Question: How can I draw a rectangle shape and oval shape like this image.In this code which creates rectangle shape and oval shape with a single line border.But I need to change there border style like this given image.
'''
Widget::Widget(QWidget *parent) :
QWidget(parent),
ui(new Ui::Widget)
{
ui->setupUi(this);
scene = new QGraphicsScene(this);
ui->graphicsView->setScene(scene);
QBrush redBrush(Qt::red);
QBrush blueBrush(Qt::blue);
QPen blackPen(Qt::black);
blackPen.setWidth(6);
//rect = scene->addRect(25,25,Qt::RelativeSize);
elipse = scene->addEllipse(20,20,100,100,blackPen,redBrush);
elipse->setFlag(QGraphicsItem::ItemIsMovable, true);
rect = scene->addRect(-20,-10,200,100,blackPen,blueBrush);
rect->setFlag(QGraphicsItem::ItemIsMovable, true);
rect->setFlag(QGraphicsItem::ItemIsSelectable,true);
}
'''

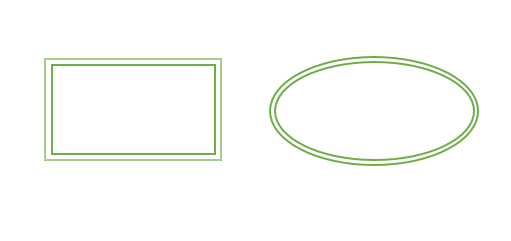
Answer: These properties do not have the QGraphicsItem that Qt provides, what we must do is create our custom QGraphicsItem. An option is to inherit from classes that are standard:
'''
#ifndef DGRAPHICSITEM_H
#define DGRAPHICSITEM_H
#include <QGraphicsRectItem>
#include <QPainter>
class DGraphicsEllipseItem : public QGraphicsEllipseItem
{
public:
DGraphicsEllipseItem(const QRectF &rect, qreal radius, QGraphicsItem *parent = nullptr):
QGraphicsEllipseItem(rect, parent){
mRadius = radius;
}
void paint(QPainter *painter, const QStyleOptionGraphicsItem *option, QWidget *widget){
QGraphicsEllipseItem::paint(painter, option, widget);
painter->setBrush(brush());
QRectF r = rect();
r.setSize(r.size()-mRadius*QSizeF(1, 1));
r.translate(mRadius*QPointF(1, 1)/2);
painter->drawEllipse(r);
}
private:
qreal mRadius;
};
class DGraphicsRectItem : public QGraphicsRectItem
{
public:
DGraphicsRectItem(const QRectF &rect, qreal radius, QGraphicsItem *parent = nullptr):
QGraphicsRectItem(rect, parent){
mRadius = radius;
}
void paint(QPainter *painter, const QStyleOptionGraphicsItem *option, QWidget *widget){
QGraphicsRectItem::paint(painter, option, widget);
painter->setBrush(brush());
QRectF r = rect();
r.setSize(r.size()-mRadius*QSizeF(1, 1));
r.translate(mRadius*QPointF(1, 1)/2);
painter->drawRect(r);
}
private:
qreal mRadius;
};
#endif // DGRAPHICSITEM_H
'''
then it is added to the scene:
'''
scene = new QGraphicsScene(this);
ui->graphicsView->setScene(scene);
QBrush brush(Qt::white);
QPen pen(Qt::green);
pen.setWidth(1);
DGraphicsEllipseItem* ellipse = new DGraphicsEllipseItem(QRectF(20,20, 200,100), 10);
scene->addItem(ellipse);
ellipse->setPen(pen);
ellipse->setBrush(brush);
ellipse->setFlag(QGraphicsItem::ItemIsMovable, true);
DGraphicsRectItem* rect = new DGraphicsRectItem(QRectF(-20,-10,200,100), 10);
scene->addItem(rect);
rect->setPen(pen);
rect->setBrush(brush);
rect->setFlag(QGraphicsItem::ItemIsMovable, true);
'''
Output:
<URL>
The complete example can be found in the following <URL>.